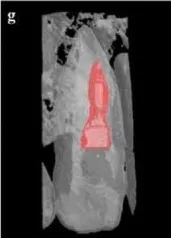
(g) CBCT 3D reconstruction images demonstrating the invaginated structure.
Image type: radiology (ct)